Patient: sex M, age 42
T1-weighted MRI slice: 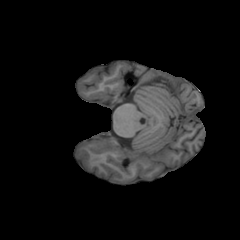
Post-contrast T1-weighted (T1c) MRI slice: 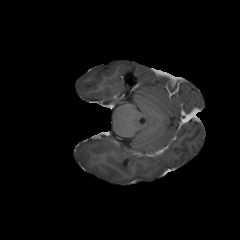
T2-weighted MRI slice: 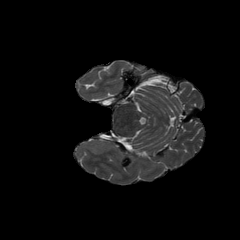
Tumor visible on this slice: no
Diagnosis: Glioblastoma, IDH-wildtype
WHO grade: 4